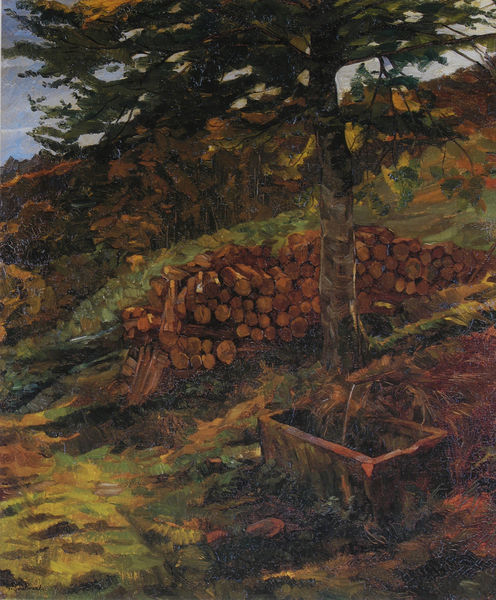
Titel: Siegfriedbrunnen im Odenwald
Künstler: Heinrich Wilhelm Trübner
Standort: Berlin
Institution: Staatliche Museen zu Berlin, Preußischer Kulturbesitz
Schlagwörter: baum, berg, blau, blätter, dunkel, gemälde, himmel, laub, schatten, wasser, weiß, wolken, aquarell, baumstämme, bäume, gelb, grün, impressionismus, landschaft, ocker, äste, blumen, braun, bunt, hintergrund, holz, licht, schwarz, stroh, blüten, gras, rasen, rot, weg, wiese, beige, symbolismus, stein, steine, öl, ast, baumstamm, birke, hügel, natur, stamm, zweige, büsche, gebüsch, pastos, boden, futter, gold, realismus, blatt, kontrast, wald, brunnen, genre, keramik, ton, deutschland, himmelblau, kübel, topf, farbig, ruhe, naturalismus, moderne, abhang, heu, anstieg, berge, gebirge, gipfel, hang, farbe, lila, tag, violett, alm, herbst, bank, auquarell, romantik, holzstämme, stämme, wild, ölfarben, außen, wurzel, alpen, haufen, denkmal, kreuzung, moos, draußen, acryl, schweiz, kiste, fichte, nadelbaum, tanne, österreich, holzstoß, scheite, wurzeln, abholzung, waldboden, rinde, acrylfarben, aguarell, brennholz, feuerholz, geschichtet, holzhaufen, holzscheite, hügeö, lalndschaft, natura, nibelungen, odenwald, rine, siegfried, stapel, ster, stoß, trog, tränke, veilchen, waldarbeit, wildnis, wils, grün braun, naturalistisch, rost, holzstapel, wassertrog, rostfarben, futterstelle, holzlagerung, dimme, holzplatz